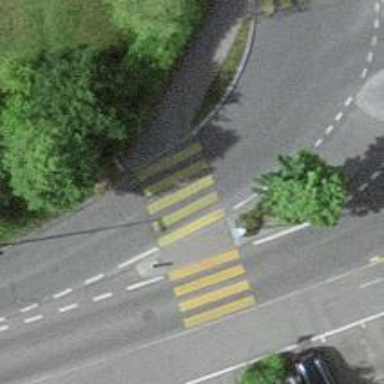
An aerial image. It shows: Marked crossing on the road.